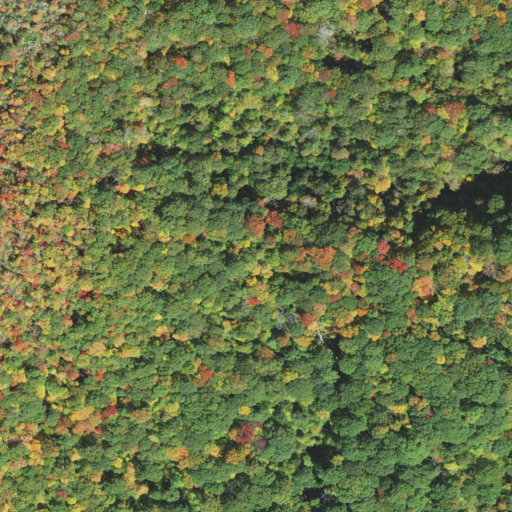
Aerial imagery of ridge(s) in North Carolina named Long Bunk containing deciduous forest and mixed forest